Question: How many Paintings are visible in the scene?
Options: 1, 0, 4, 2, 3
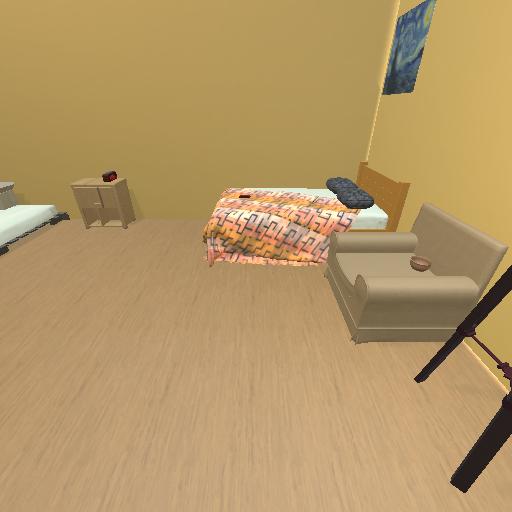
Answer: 1